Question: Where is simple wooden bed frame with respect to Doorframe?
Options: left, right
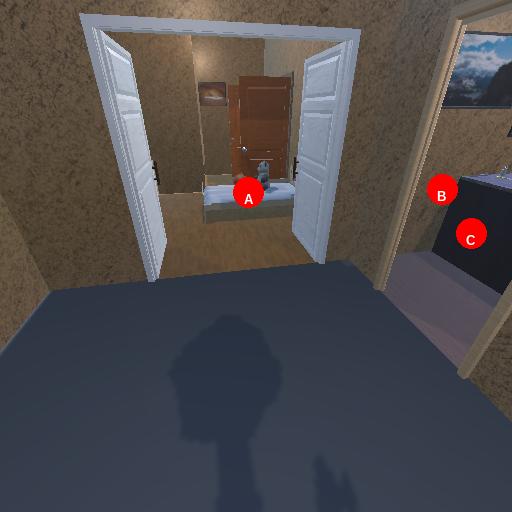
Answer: left